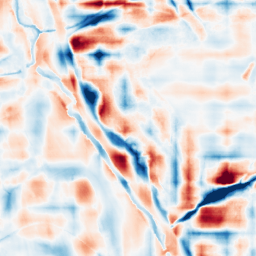
Category: wavelet
Decomposition family: wavelet_reverse_biorthogonal
Decomposition parameters: wavelet: rbio4.4
level: 5
Upsampling method: cubic_mitchell
Upsampling parameters: scale: 4
Upsampling scale: 4